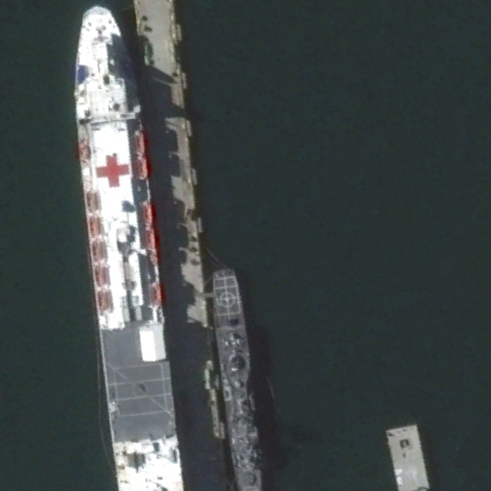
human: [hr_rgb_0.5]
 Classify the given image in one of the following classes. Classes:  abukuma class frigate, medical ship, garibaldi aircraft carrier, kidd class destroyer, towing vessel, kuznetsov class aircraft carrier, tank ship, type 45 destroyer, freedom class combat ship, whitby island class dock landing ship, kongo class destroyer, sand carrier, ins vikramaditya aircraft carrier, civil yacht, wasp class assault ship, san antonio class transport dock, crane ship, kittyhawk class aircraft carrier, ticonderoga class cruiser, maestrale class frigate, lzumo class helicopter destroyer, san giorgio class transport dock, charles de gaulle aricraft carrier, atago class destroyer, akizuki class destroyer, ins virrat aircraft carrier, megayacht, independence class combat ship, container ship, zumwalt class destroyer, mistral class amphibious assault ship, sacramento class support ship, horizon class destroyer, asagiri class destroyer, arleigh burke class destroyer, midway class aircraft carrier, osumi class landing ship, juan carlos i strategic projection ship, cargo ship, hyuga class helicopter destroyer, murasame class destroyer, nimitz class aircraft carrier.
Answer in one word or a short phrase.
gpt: Medical ship